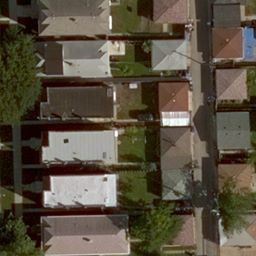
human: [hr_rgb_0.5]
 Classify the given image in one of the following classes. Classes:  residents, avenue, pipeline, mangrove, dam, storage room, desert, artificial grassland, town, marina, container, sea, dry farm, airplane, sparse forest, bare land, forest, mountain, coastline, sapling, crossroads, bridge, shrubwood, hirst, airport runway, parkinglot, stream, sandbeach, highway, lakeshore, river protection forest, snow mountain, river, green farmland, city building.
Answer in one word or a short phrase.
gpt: residents